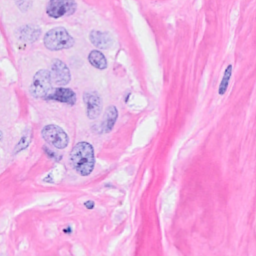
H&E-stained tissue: Breast